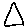
Label: triangle